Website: home-depot
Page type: account-selection
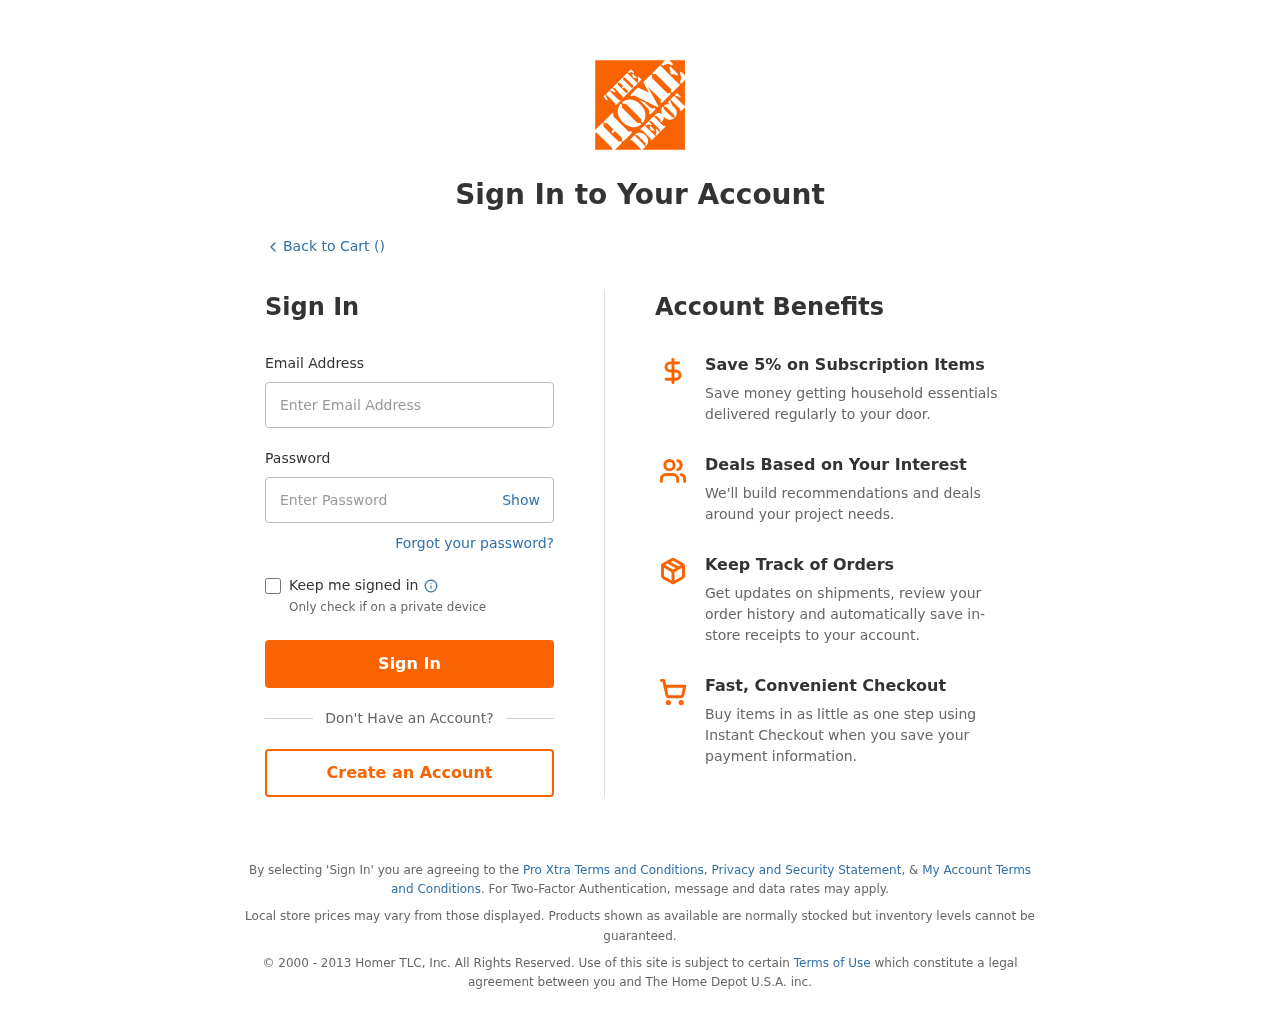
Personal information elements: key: PII_LOGIN_USERNAME
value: jacob1737